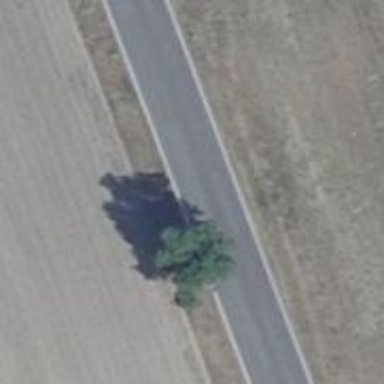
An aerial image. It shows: Deciduous broadleaved tree.